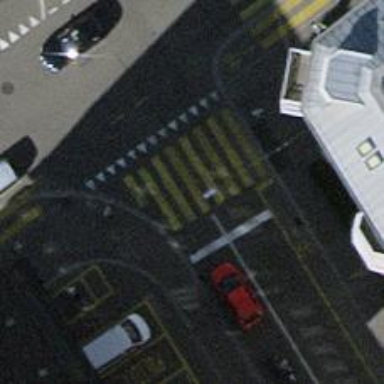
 there are traffic signals and zebra crossing."